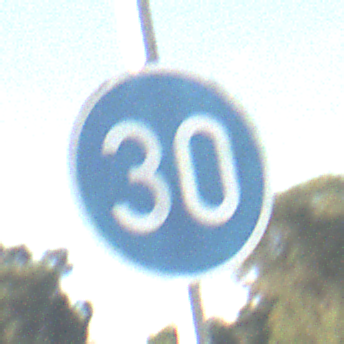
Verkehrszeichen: VorgeschriebeneMindestgeschwindigkeit
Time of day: MorningAfternoon
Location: Outdoor (Nature)
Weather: PartlyCloudy
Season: NotSpecified
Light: Natural